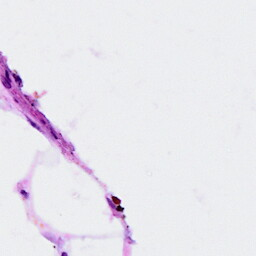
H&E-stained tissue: Breast